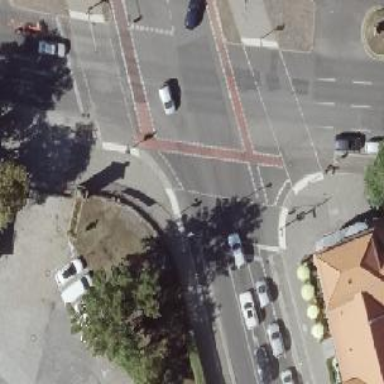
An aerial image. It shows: Road with traffic signals.